Interaction volume radius: 5 \u00c5
Interaction volume height: 35 \u00c5
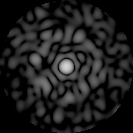
Disorder parameter: 0.8319